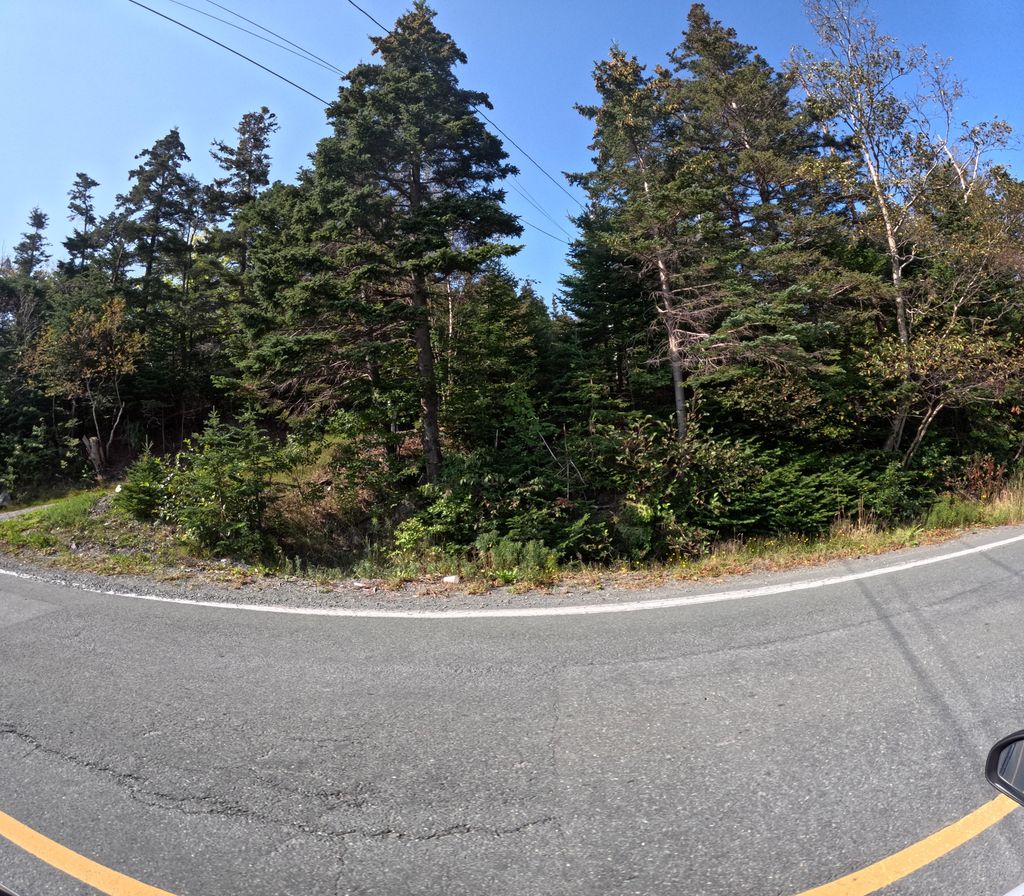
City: st_johns